Interaction volume radius: 5 \u00c5
Interaction volume height: 25 \u00c5
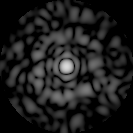
Disorder parameter: 0.8315